Question: I have to selects inside td that's only one column in big table)and I want to make sure that they are next to each other at all times but td's width is width of these two selects. Not more.
The thing is that value to be displayed in based on data. So I thought I can assign fixed width to but not sure if there is some better solution to that.
If I resize the browser window it is ok. Maybe I need to change the properties?
'''
<td>
<select name="db2.rfthdd">
<option value="WEI">WEI</option>
<option value="SCOTSdatabase">SCOTSdatabase</option>
</select>
<select id="db2.rfttimestamp">
<option value="20110302122831">2011-03-02-122831</option>
<option value="20110302122442">2011-03-02-122442</option>
</select>
</td>
'''

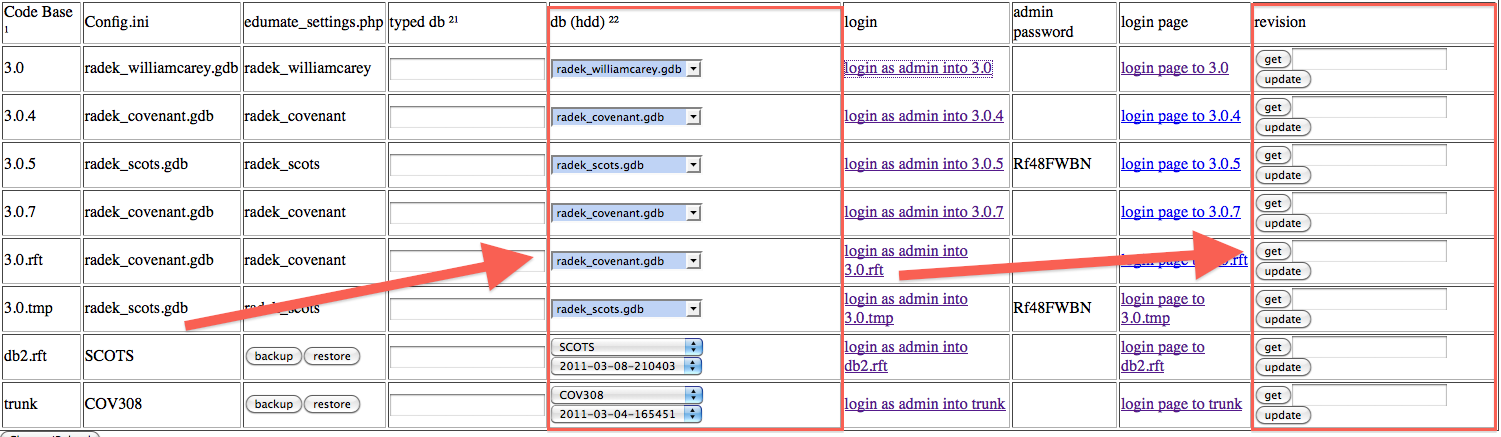
Answer: You could assign a width to each select to ensure that they never grow wider than your td (but then text may get cut off and be hard to read) it's a bit of a trade of really.
Assign the width using css
'''
select {width:100px;}
'''
EDIT: now that i understand the question better, probably want to try setting the td not to wrap
'''
<td style="white-space:nowrap;">
'''